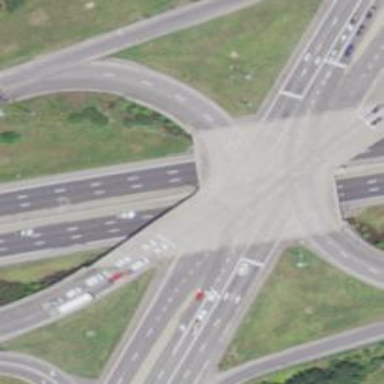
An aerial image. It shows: Secondary road on asphalt bridge within junction.